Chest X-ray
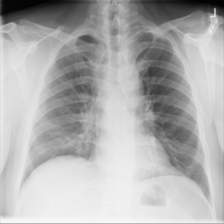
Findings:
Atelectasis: positive
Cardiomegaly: negative
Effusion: negative
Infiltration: negative
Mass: negative
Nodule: negative
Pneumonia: negative
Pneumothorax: negative
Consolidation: negative
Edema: negative
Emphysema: negative
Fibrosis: negative
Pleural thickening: negative
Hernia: negative